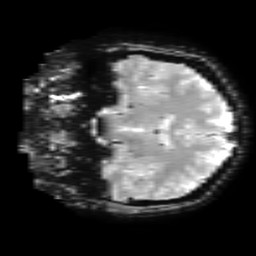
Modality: T2starw
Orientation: coronal
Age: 27
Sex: female
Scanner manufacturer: ge
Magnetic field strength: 3 T
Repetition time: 0.65 s
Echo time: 0.02 s